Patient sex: M
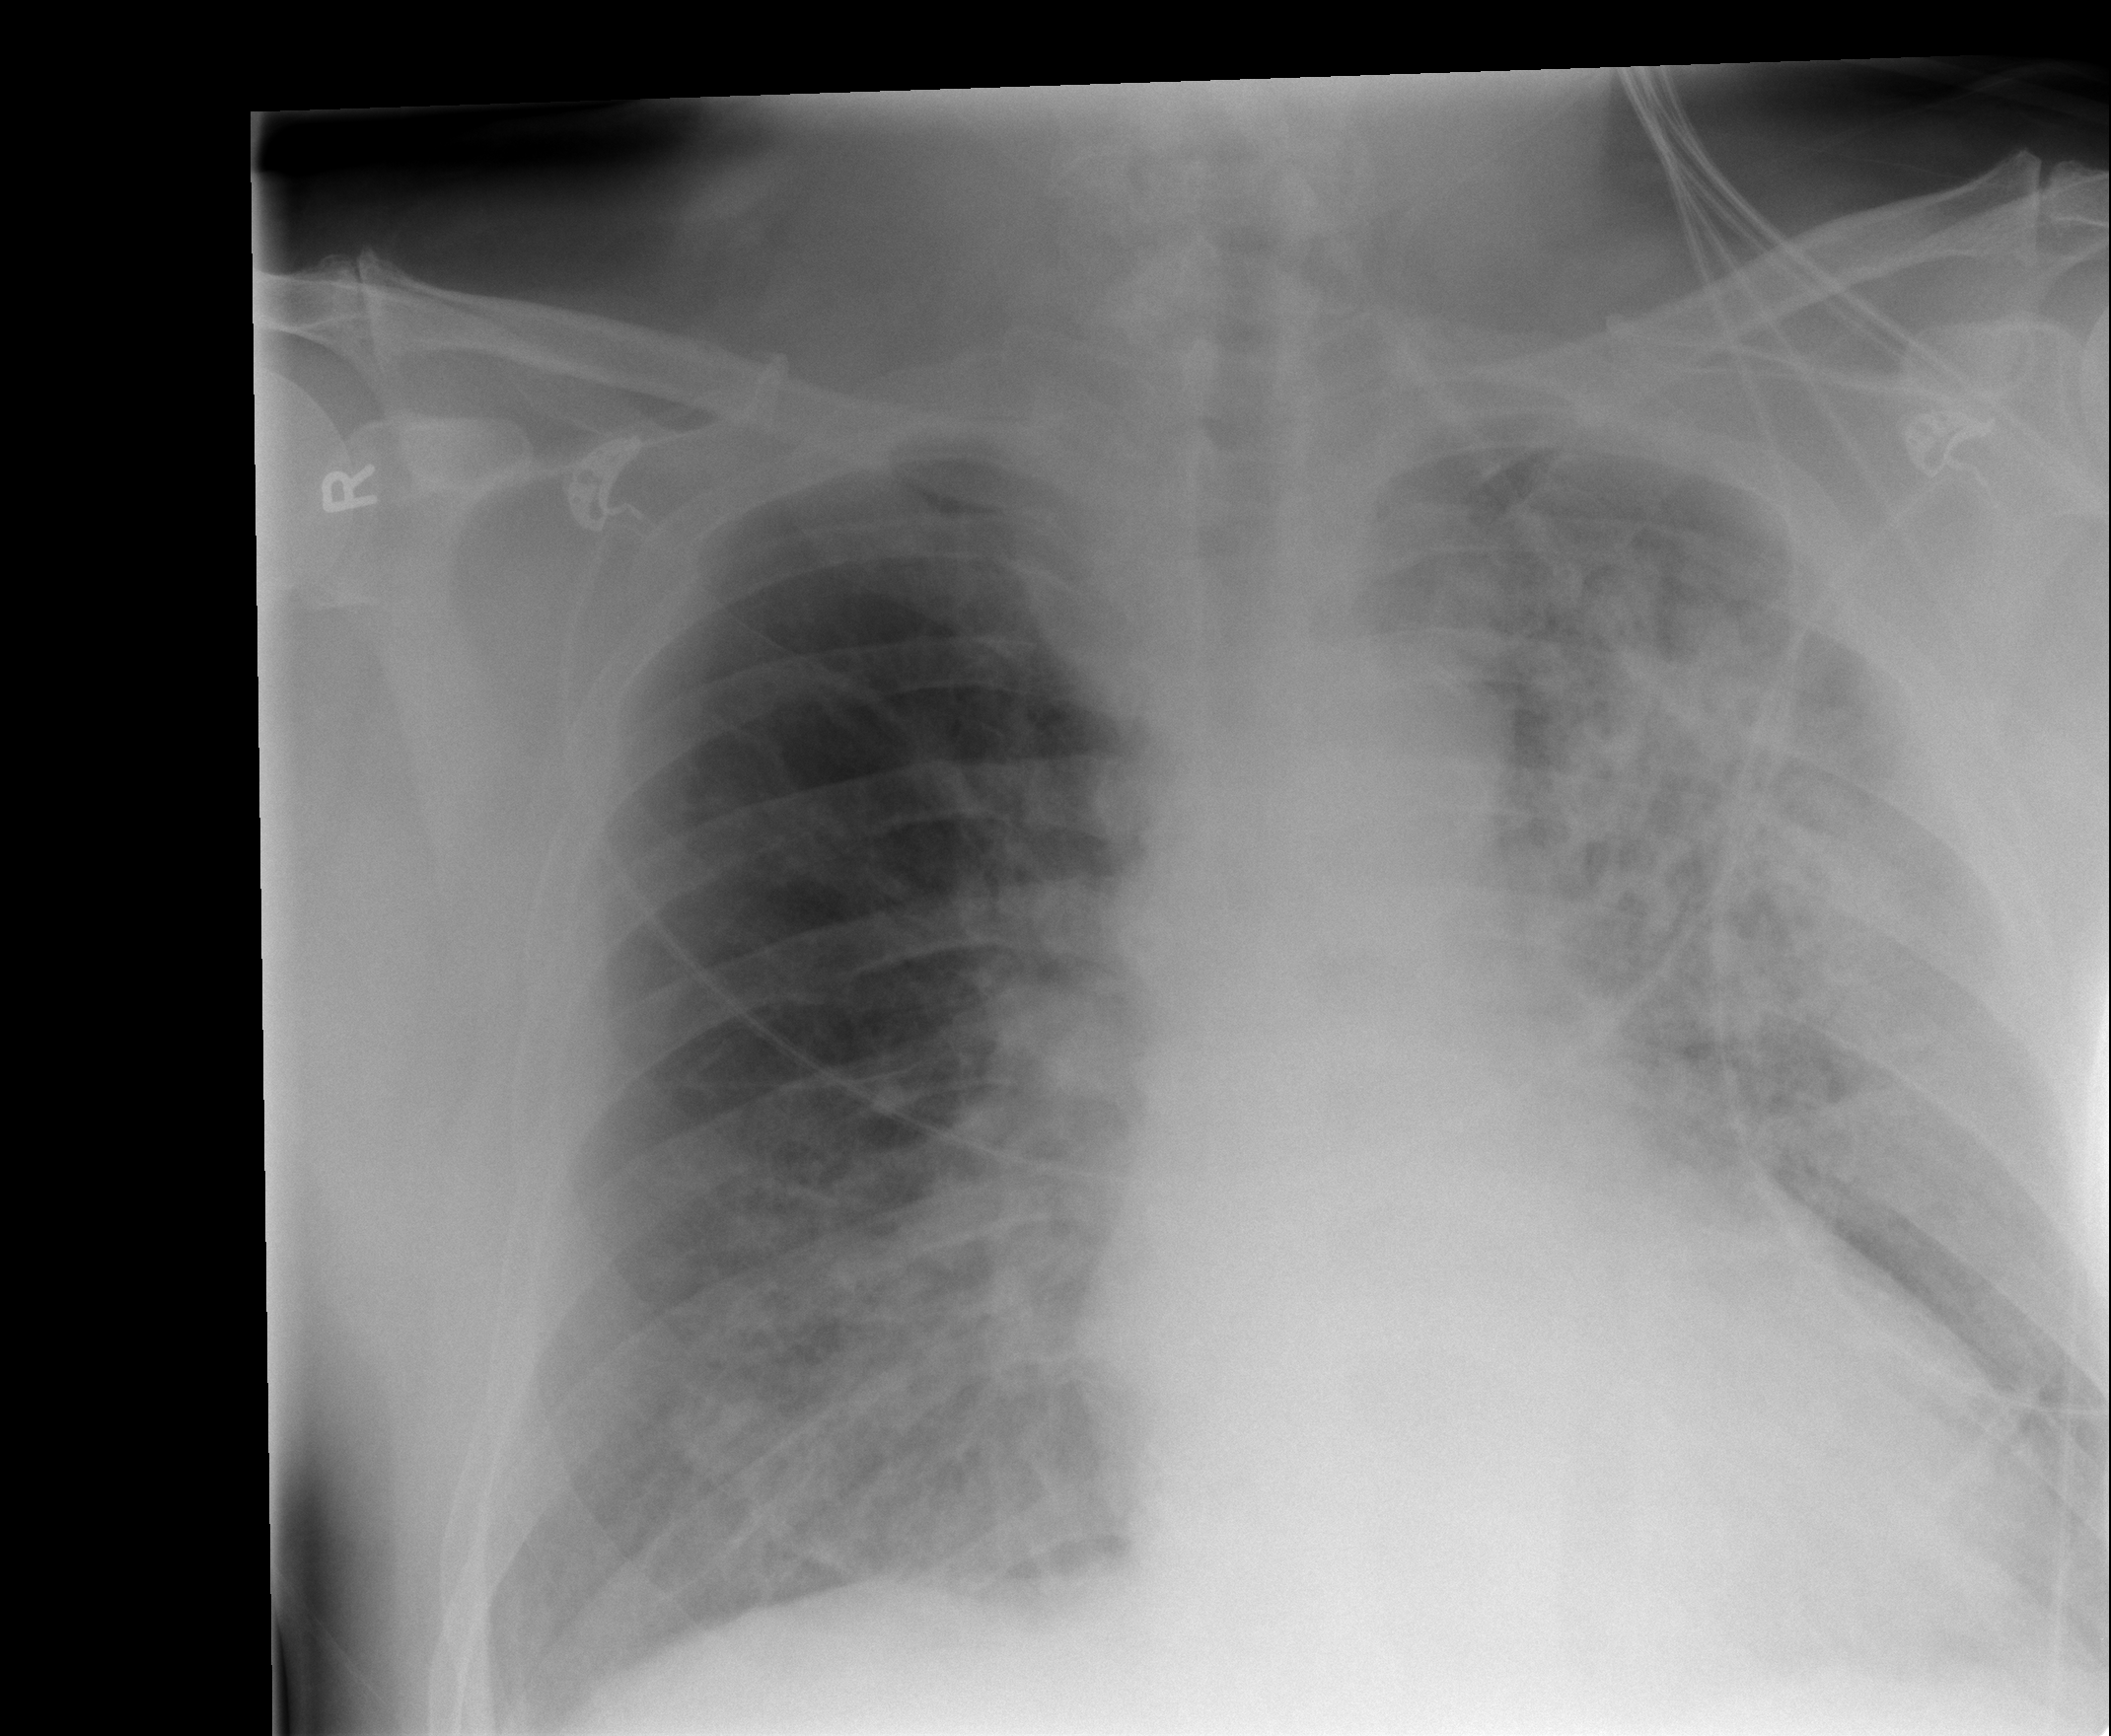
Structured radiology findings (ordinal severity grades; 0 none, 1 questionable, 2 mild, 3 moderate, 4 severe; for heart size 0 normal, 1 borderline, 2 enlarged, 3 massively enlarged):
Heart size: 2
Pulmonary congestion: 2
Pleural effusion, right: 0
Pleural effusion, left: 2
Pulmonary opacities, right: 2
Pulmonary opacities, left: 4
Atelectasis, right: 0
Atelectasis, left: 3